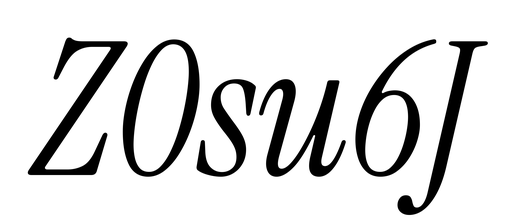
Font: InstrumentSerif-Italic